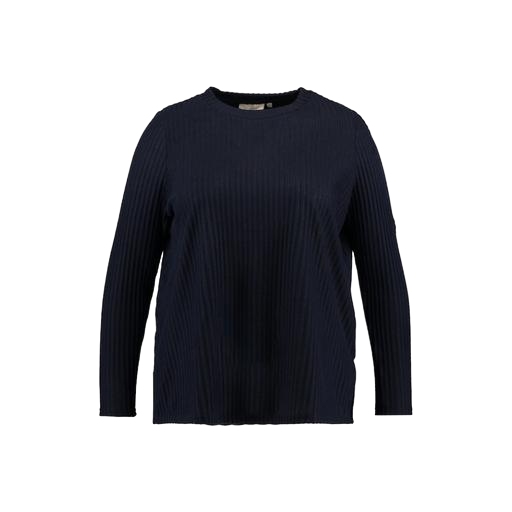
blue plus compact long sleeve tee, her longsleeve top, longsleeve t-shirt, white background